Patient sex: M
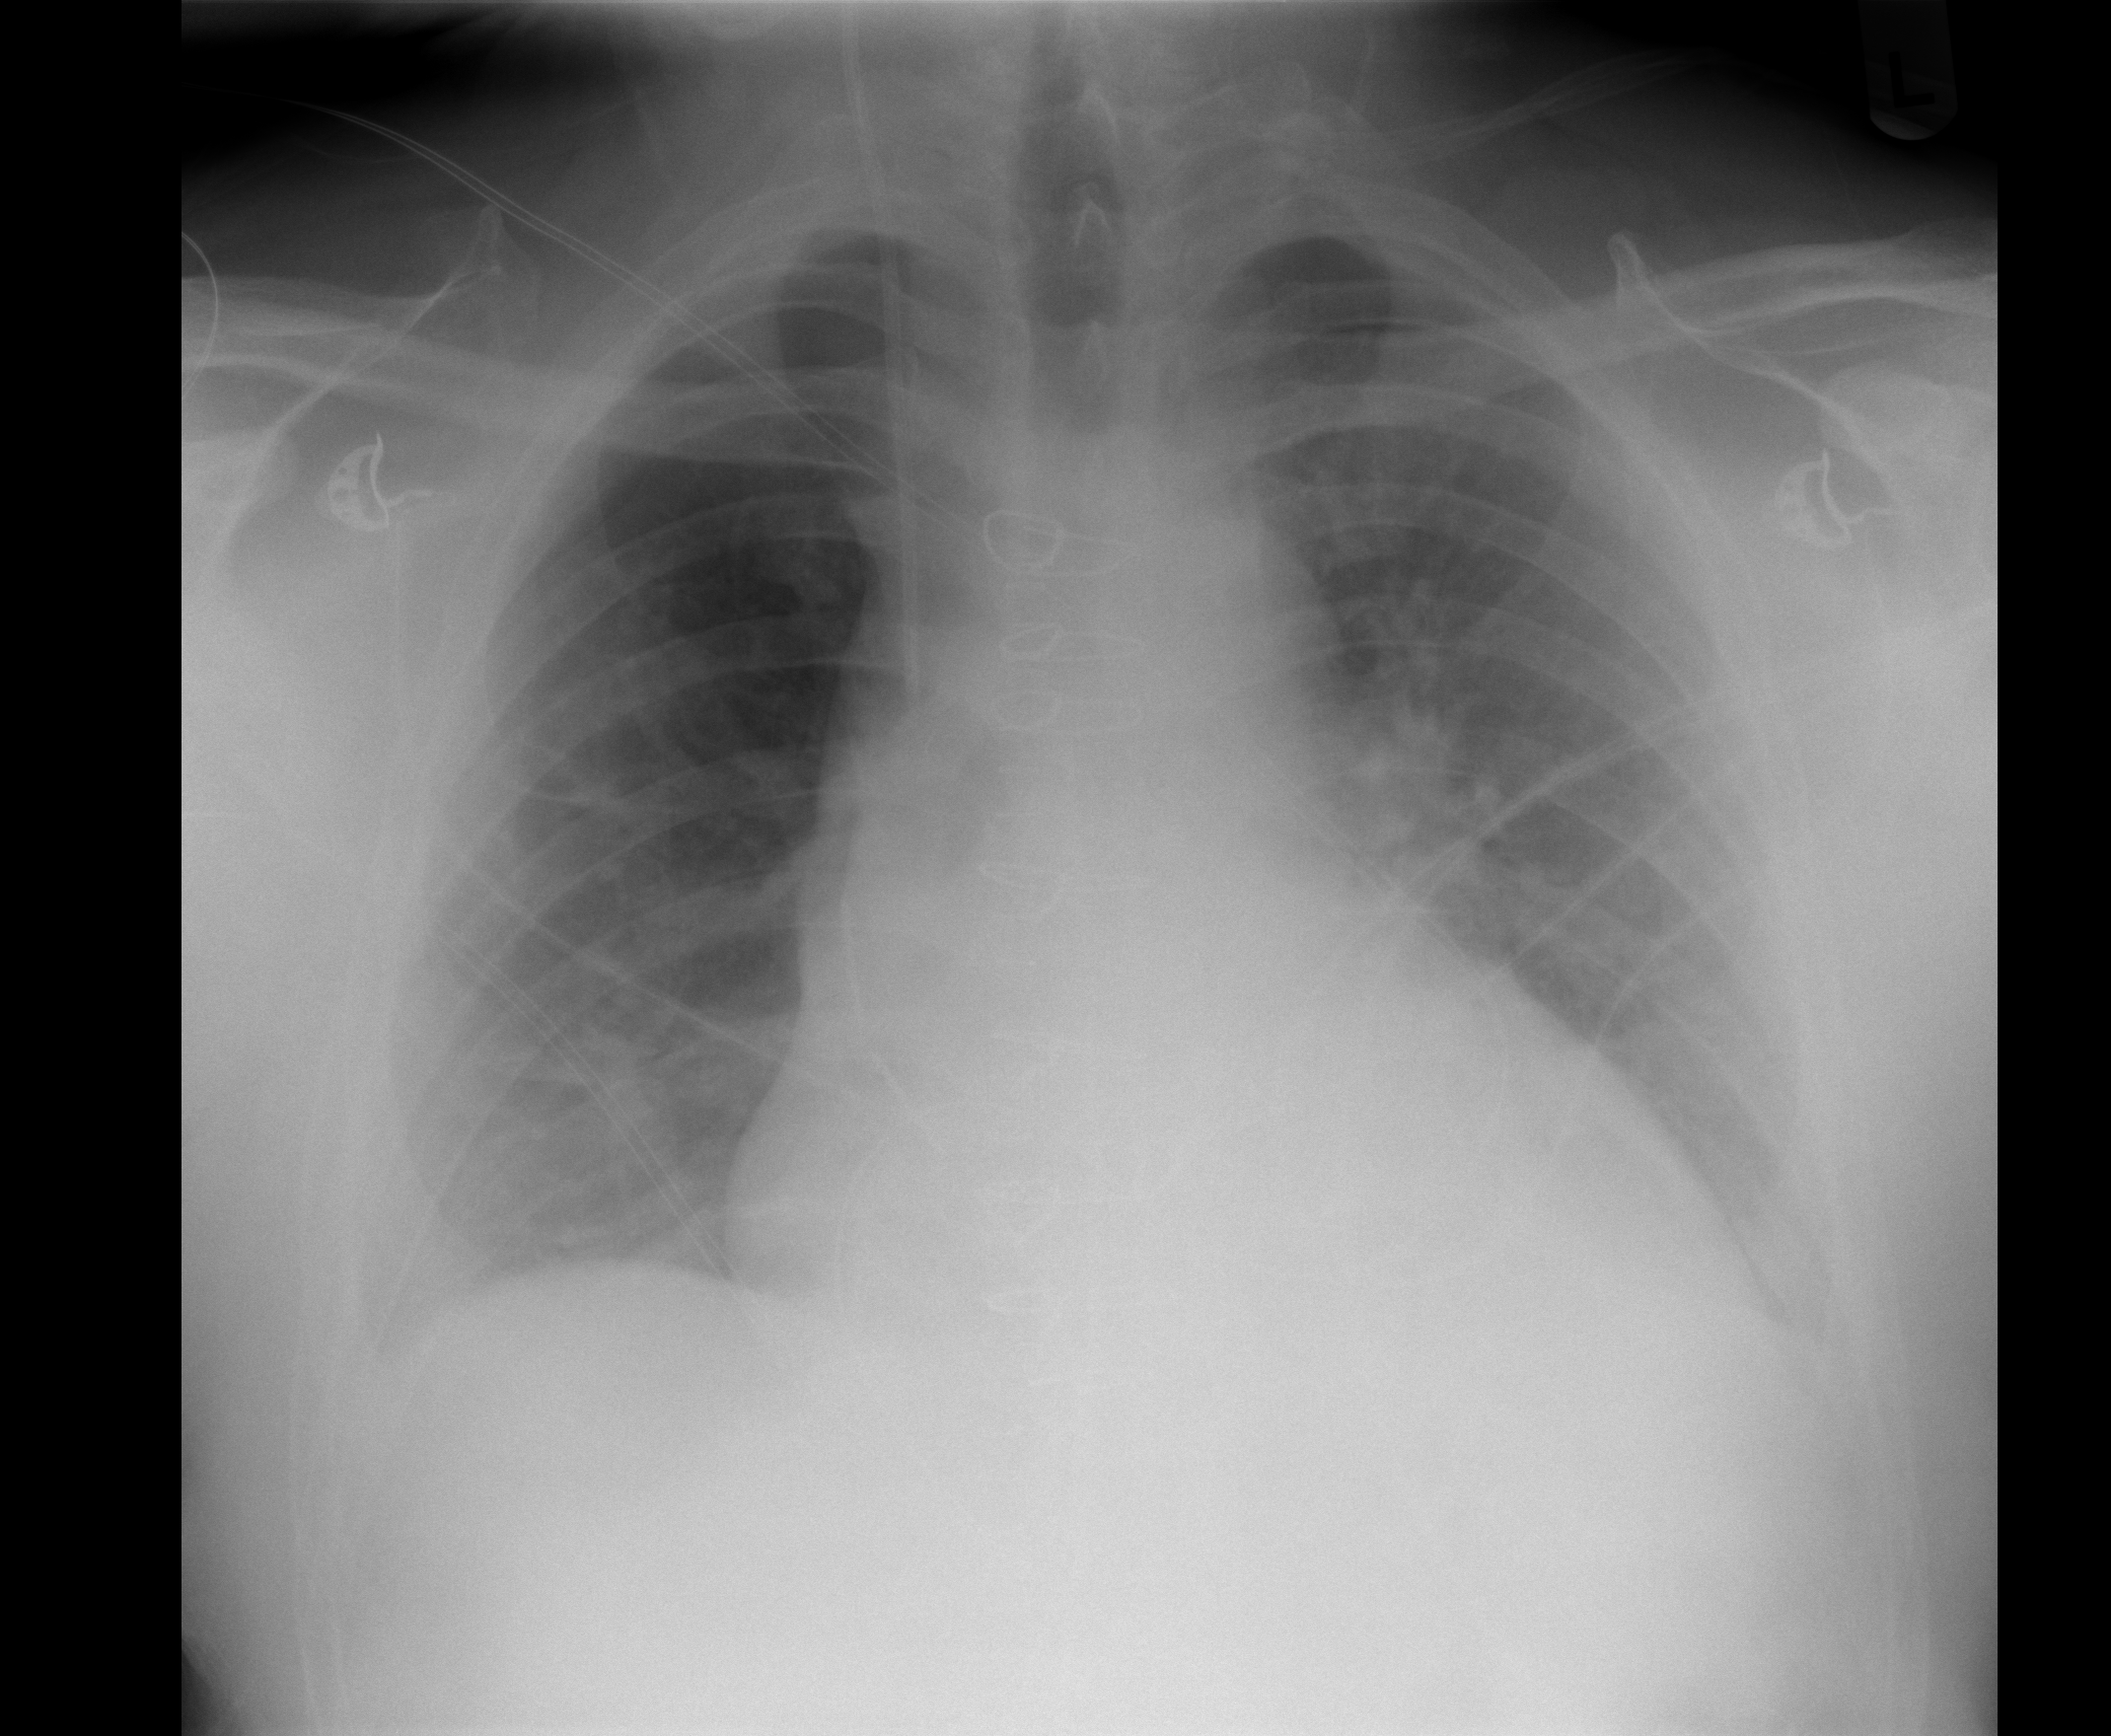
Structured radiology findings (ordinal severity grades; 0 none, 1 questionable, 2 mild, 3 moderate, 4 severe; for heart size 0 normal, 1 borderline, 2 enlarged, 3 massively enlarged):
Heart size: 2
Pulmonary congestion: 1
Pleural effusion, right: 1
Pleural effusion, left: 2
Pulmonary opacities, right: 0
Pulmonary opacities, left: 0
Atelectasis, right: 2
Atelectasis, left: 2